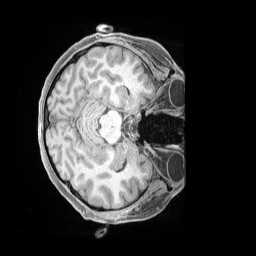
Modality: T1w
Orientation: axial
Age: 40
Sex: female
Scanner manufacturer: siemens
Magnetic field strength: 3 T
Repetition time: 2 s
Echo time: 0.00211 s